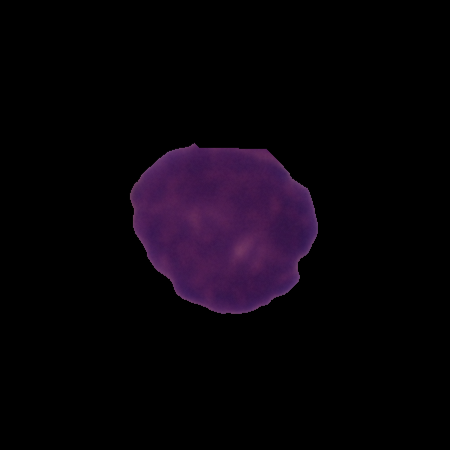
Label: healthy